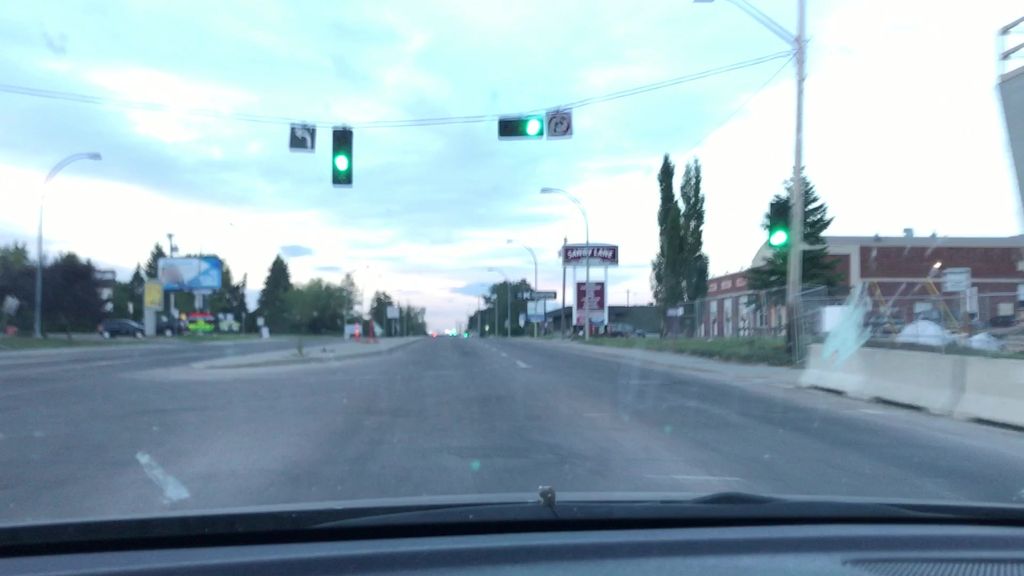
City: edmonton